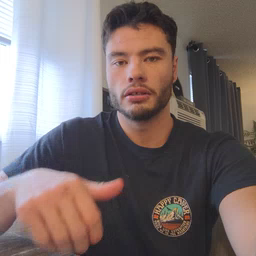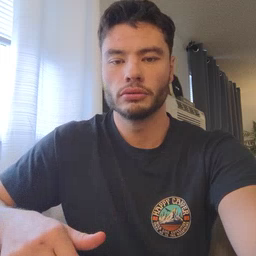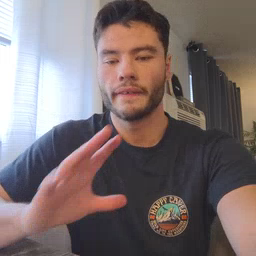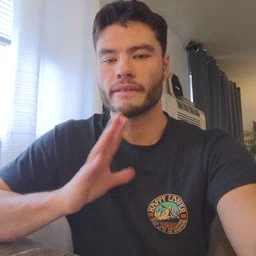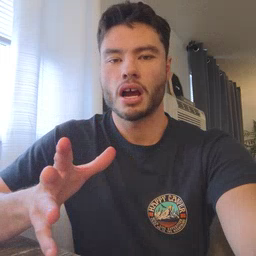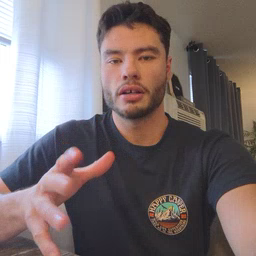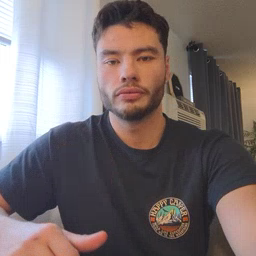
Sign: fine